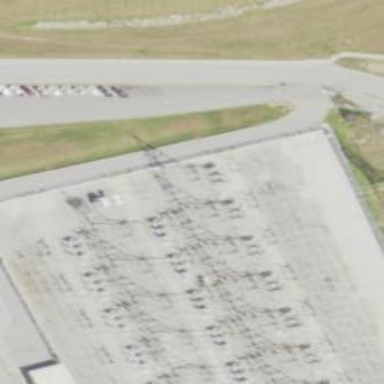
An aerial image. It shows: Switch used for power control.